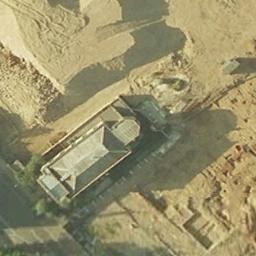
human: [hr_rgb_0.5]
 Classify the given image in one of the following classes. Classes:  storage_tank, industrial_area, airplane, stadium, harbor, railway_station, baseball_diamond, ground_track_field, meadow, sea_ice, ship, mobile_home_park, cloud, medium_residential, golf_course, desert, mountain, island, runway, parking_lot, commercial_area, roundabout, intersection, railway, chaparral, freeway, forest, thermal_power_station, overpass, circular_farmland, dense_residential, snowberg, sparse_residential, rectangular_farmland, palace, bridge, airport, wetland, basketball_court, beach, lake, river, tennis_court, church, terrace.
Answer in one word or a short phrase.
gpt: church